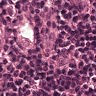
Metastatic tissue present: no